Aerial crown-view tile of a tropical tree (Barro Colorado Island, Panama), acquired 20250512:
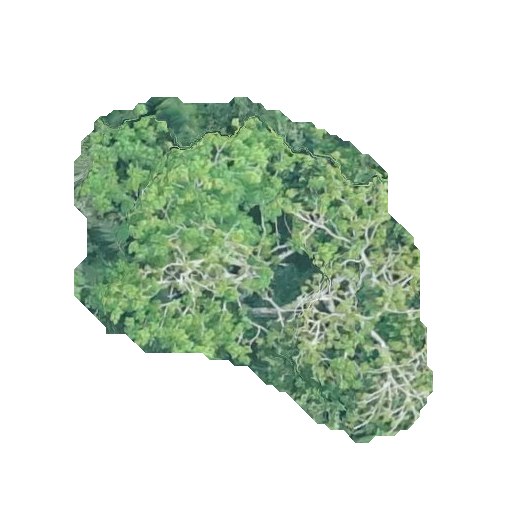
Species: Ceiba pentandra
GBIF accepted scientific name: Ceiba pentandra
Crown area: 125.486 m²